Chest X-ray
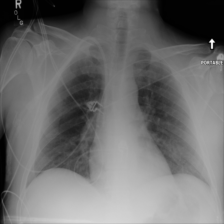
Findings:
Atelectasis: negative
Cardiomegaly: negative
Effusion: negative
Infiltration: negative
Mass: negative
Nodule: negative
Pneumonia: negative
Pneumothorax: negative
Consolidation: negative
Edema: negative
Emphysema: negative
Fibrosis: negative
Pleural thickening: negative
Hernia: negative